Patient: sex M, age 77
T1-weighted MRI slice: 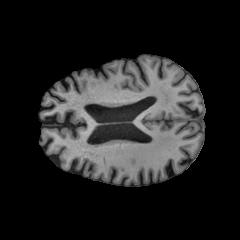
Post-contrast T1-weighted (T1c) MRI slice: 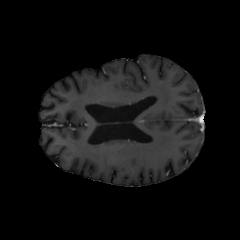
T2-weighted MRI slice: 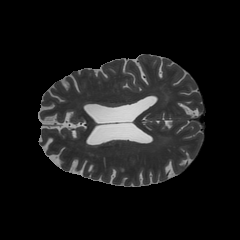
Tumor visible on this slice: no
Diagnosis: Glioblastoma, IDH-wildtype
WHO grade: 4